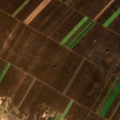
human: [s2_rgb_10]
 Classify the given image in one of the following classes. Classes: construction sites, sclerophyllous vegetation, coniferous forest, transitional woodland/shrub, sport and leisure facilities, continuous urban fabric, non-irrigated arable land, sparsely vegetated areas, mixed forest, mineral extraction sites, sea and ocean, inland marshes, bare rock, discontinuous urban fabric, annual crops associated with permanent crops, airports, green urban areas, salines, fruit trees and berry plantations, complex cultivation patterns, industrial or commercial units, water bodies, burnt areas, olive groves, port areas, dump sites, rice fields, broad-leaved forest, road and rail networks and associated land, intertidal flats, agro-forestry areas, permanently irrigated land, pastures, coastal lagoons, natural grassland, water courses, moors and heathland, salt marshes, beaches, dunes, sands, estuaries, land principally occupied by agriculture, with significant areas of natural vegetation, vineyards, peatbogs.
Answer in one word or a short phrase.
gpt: non-irrigated arable land, pastures